Question: Does anybody know why the following error occurs when I try to use an iPhone 5 running iOS 7 for development? I tried refreshing my provisioning profiles and they are valid and up-to-date...

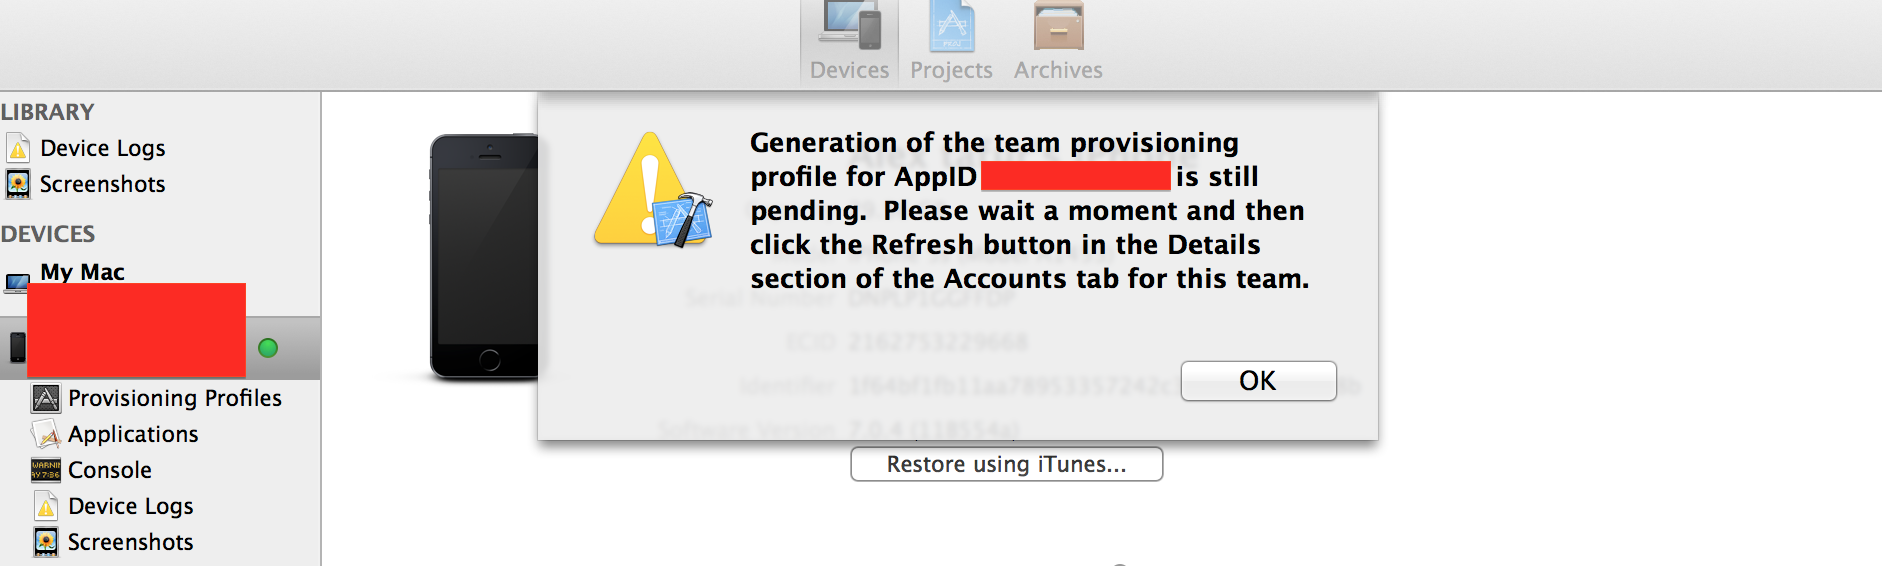
Answer: You can check out more information about the provisioning profiles that are currently in Xcode by downloading the <URL>. It will show you details such as how many devices are in profiles, the date they were generated, the app ID for the profile, etc. It will also let you delete and re-add profiles, so you could delete the profile and then manually add it by downloading it from the iOS Developer portal.
You may also try deleting and re-adding the profile on the device that you're currently testing with.